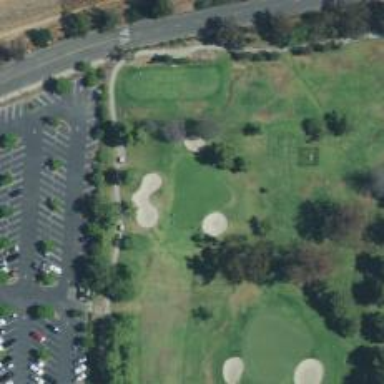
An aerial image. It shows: View of golf hole.